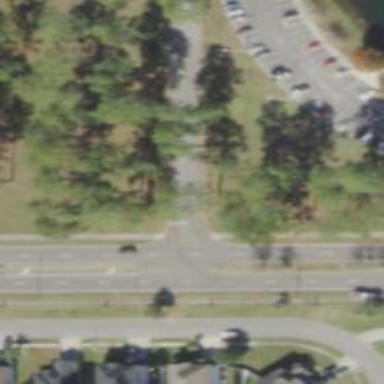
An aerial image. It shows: Unmarked crossing on footway.